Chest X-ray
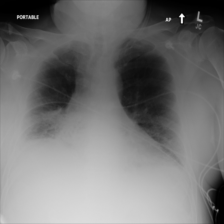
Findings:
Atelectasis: negative
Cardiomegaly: negative
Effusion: negative
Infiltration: negative
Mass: negative
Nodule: negative
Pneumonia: negative
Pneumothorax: negative
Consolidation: negative
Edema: negative
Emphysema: negative
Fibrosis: negative
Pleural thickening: positive
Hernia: negative